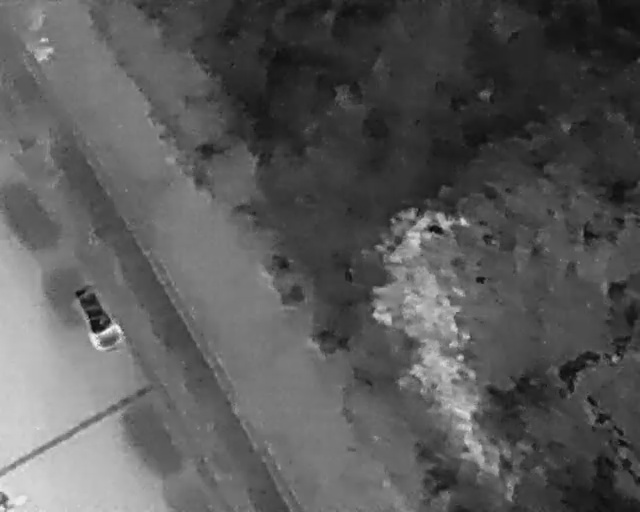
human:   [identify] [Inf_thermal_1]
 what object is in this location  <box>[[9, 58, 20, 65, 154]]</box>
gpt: <ref>1 medium car at the left</ref>